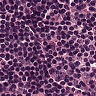
Metastatic tissue present: no